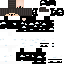
A female skeleton skin with dark skin, wearing brown helmet dressed in a black robe top and black pants, featuring a closed mouth.